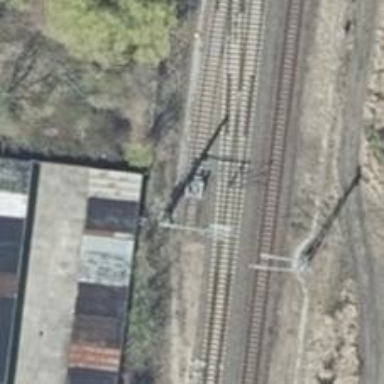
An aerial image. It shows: Railway yard used for servicing trains.